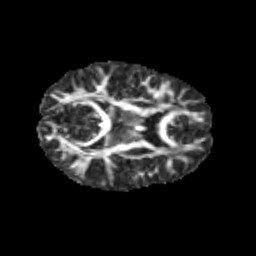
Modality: FA
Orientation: axial
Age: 12
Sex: female
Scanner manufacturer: siemens
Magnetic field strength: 3 T
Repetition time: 3.8 s
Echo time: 0.07 s